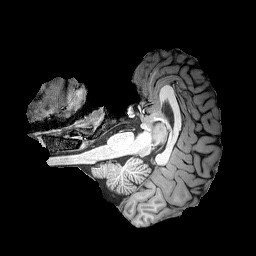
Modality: T1w
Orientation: axial
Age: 20
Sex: male
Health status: healthy